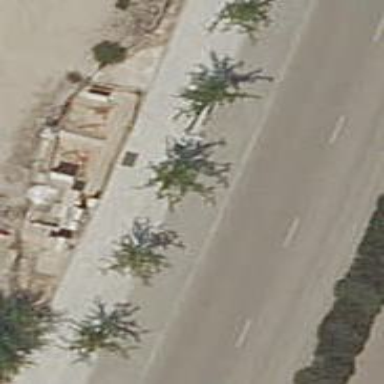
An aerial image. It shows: Row of trees in natural setting.